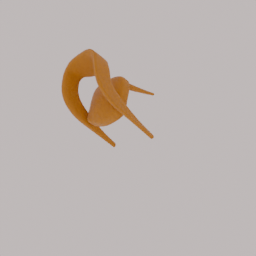
Label: furniture